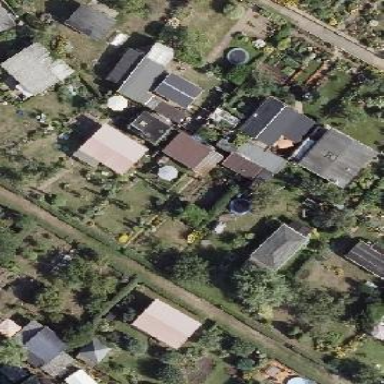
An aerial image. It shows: Plot within allotments.